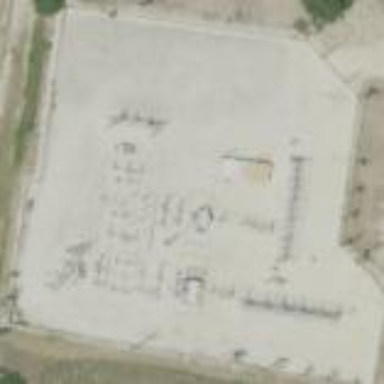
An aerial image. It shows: Distribution level power substation enclosed by fence.